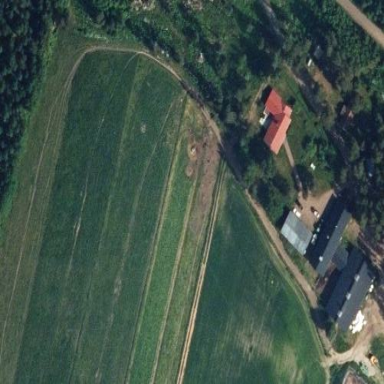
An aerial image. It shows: Farmyard area.